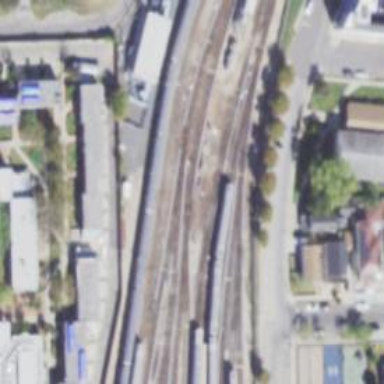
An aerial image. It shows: Electrified rail yard in service.